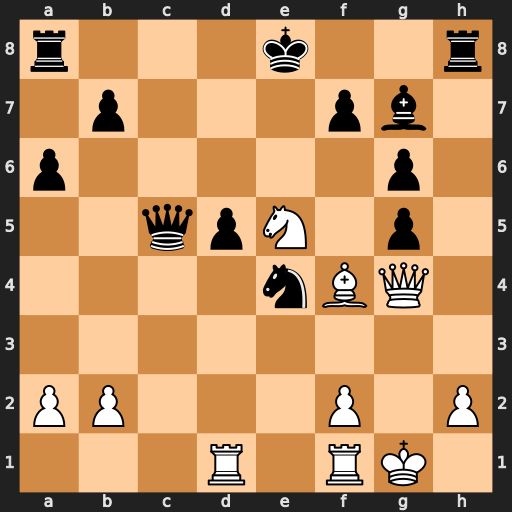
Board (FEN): r3k2r/1p3pb1/p5p1/2qpN1p1/4nBQ1/8/PP3P1P/3R1RK1
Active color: w
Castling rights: kq
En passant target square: -
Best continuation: Qd7+ Kf8 Qxf7#